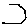
Label: hexagon